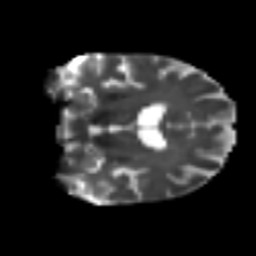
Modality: T2w
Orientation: coronal
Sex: female
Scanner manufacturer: ge
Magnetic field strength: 3 T
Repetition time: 7 s
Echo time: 0.08 s